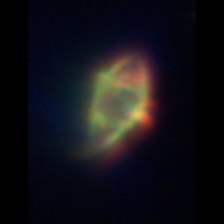
Taxon: Gyrodinium
Group: Dinoflagellates